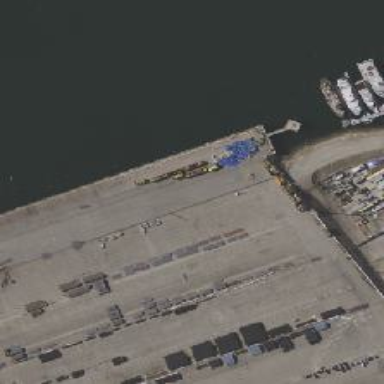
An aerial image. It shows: Dock by the waterway.